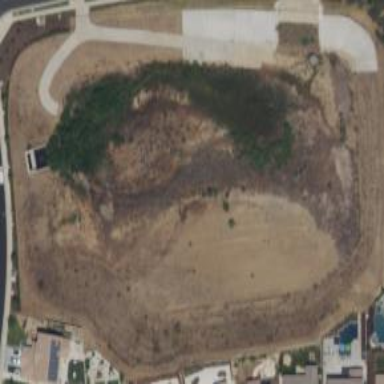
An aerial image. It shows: Detention basin with water.